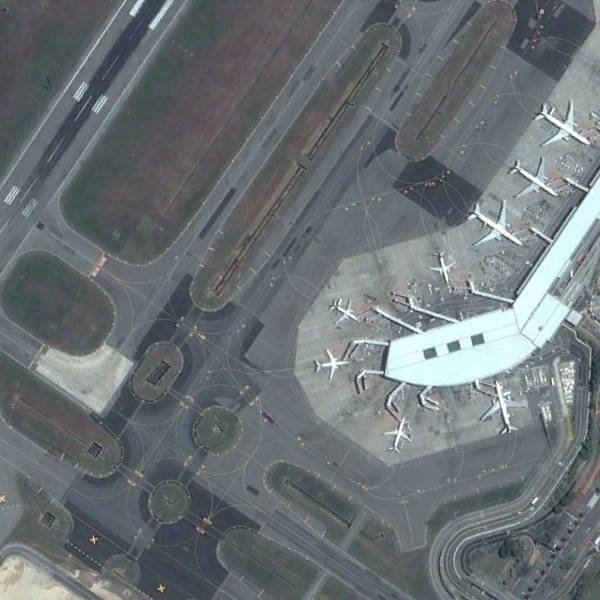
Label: Airport